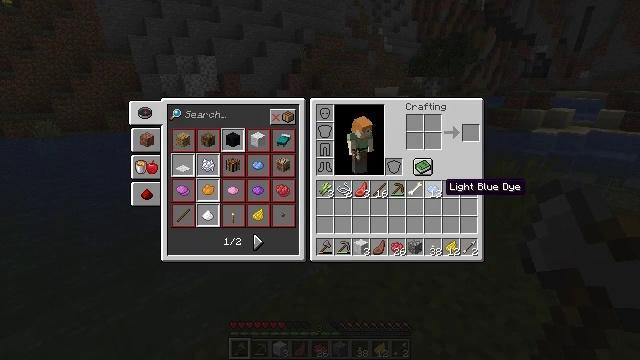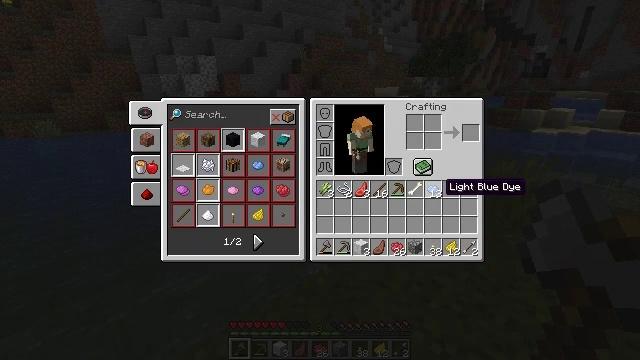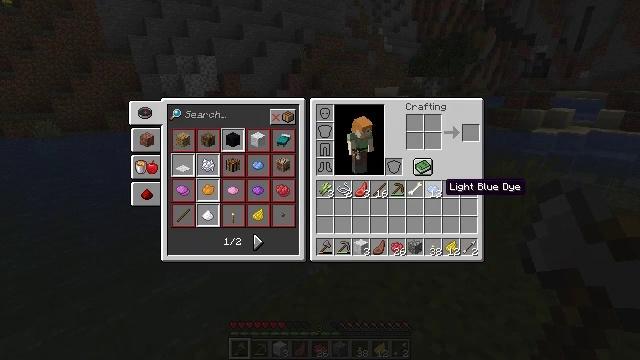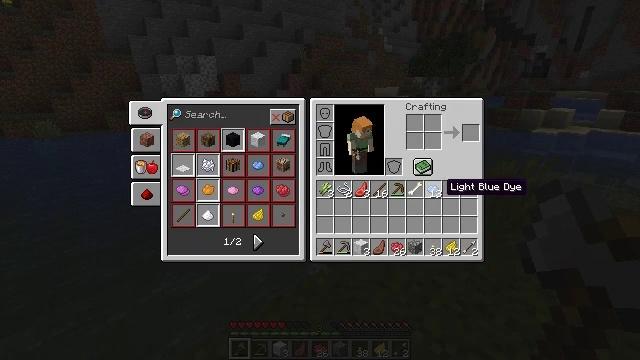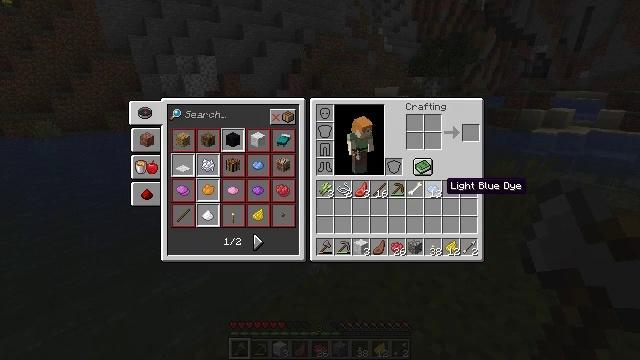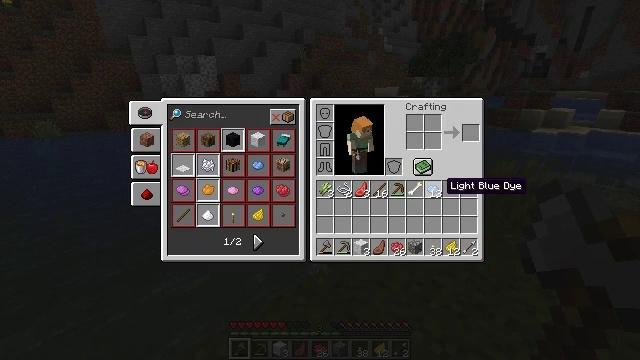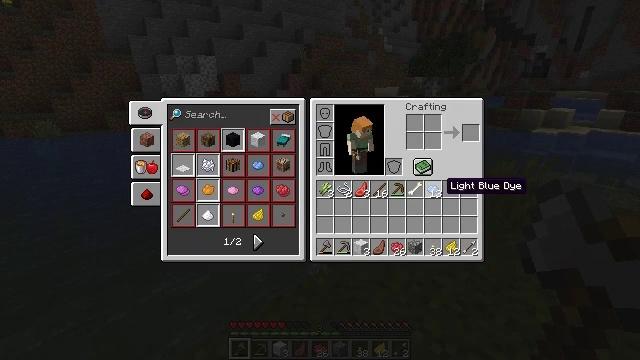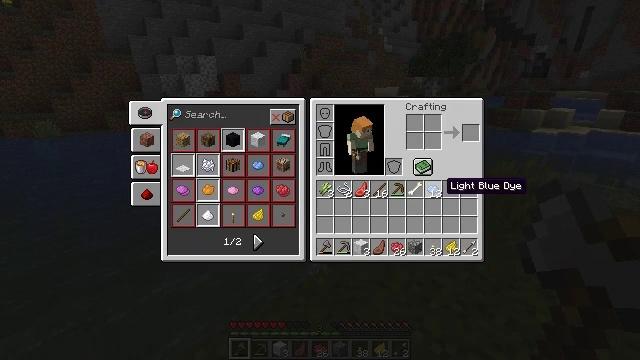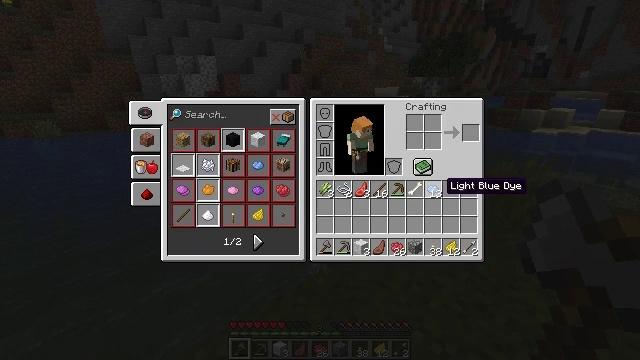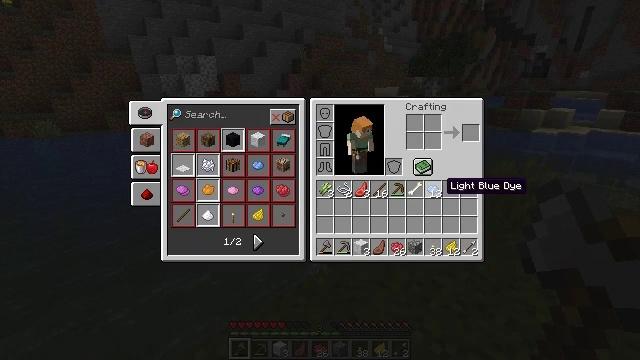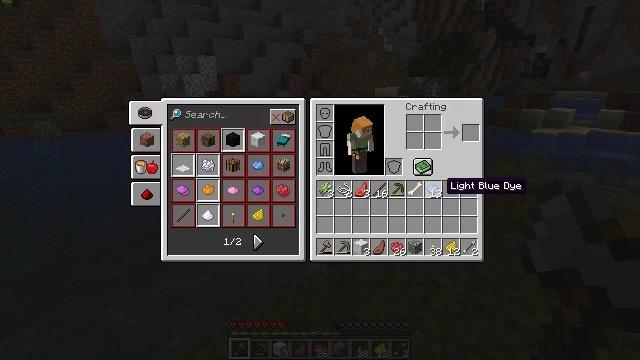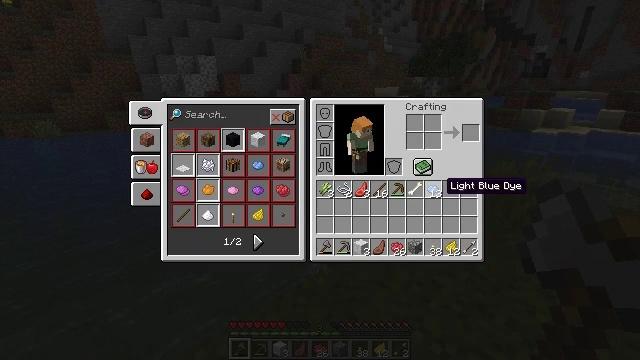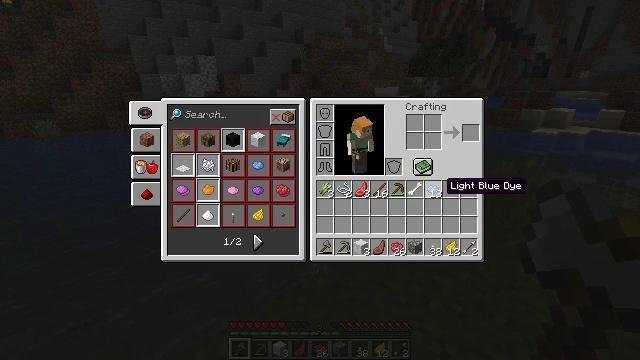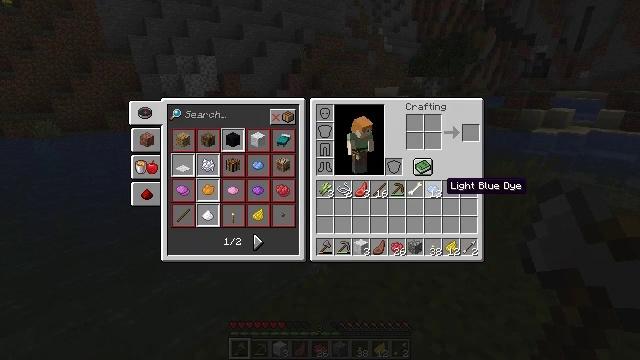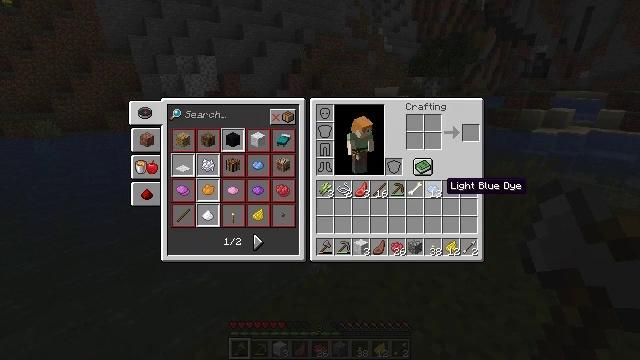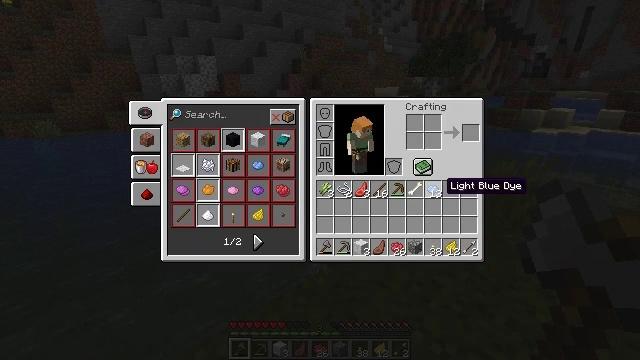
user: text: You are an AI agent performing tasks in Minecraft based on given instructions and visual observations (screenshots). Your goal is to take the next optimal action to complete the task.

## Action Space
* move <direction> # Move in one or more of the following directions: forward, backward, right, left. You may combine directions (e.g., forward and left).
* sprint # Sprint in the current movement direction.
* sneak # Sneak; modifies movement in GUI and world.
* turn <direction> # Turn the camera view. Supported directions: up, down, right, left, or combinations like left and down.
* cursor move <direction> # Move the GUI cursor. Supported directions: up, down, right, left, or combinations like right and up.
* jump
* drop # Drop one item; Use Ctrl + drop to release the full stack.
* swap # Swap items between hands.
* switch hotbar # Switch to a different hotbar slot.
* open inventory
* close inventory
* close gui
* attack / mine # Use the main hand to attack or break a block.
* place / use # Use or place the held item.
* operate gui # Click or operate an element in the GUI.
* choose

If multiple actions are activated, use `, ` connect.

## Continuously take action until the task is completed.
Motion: motion action
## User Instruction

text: Remove the torch from its spot.
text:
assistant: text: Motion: no_op
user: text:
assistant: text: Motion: no_op
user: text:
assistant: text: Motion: no_op
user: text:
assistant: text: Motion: no_op
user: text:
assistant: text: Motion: no_op
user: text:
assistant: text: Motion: no_op
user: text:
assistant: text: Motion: no_op
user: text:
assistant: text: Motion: no_op
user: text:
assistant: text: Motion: no_op
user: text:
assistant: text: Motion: no_op
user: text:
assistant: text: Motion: no_op
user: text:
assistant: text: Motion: no_op
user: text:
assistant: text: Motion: no_op
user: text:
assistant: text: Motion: no_op
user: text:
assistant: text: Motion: no_op
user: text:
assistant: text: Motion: no_op
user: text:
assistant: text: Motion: no_op
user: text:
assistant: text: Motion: no_op
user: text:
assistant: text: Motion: no_op
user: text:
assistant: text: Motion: no_op
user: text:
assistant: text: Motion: no_op
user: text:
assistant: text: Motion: no_op
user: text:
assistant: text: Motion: no_op
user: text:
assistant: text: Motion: no_op
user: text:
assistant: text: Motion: no_op
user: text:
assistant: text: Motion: no_op
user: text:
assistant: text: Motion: no_op
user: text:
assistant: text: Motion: no_op
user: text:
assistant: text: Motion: no_op
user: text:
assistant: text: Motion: no_op